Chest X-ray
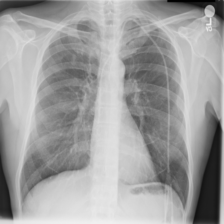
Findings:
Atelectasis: negative
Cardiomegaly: negative
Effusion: negative
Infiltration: negative
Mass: negative
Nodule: negative
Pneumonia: negative
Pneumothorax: negative
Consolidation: negative
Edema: negative
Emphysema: negative
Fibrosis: negative
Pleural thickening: negative
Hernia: negative